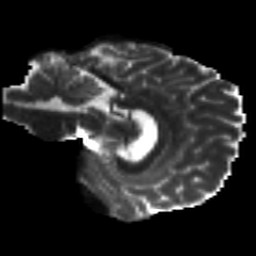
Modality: T2w
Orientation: sagittal
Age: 28
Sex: male
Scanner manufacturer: siemens
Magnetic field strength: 3 T
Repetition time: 8.8 s
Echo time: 0.085 s